Question: I have a 'UIScrollView' which I have added three views 'Z', 'A' and 'B' as such:

What I would like to accomplish is have the three views be set in a "rotating" manner centered on view 'A' appearing first. When a user swipes left and sees view 'B', swiping again gets to view 'Z', and vise versa, swiping when at view 'Z' takes the user to view 'B'.
I have setup the code for 'self.scrollview' as such:
'''
ZViewController *zViewController = [[ZViewController alloc] init];
[self addChildViewController:zViewController];
[self.scrollView addSubview:zViewController.view];
[zViewController didMoveToParentViewController:self];
AViewController *aViewController = [[AViewController alloc] init];
CGRect aframe = aViewController.view.frame;
aframe.origin.x = 320;
aViewController.view.frame = aframe;
[self addChildViewController:aViewController];
[self.scrollView addSubview:aViewController.view];
[aViewController didMoveToParentViewController:self];
BViewController *bViewController = [[BViewController alloc] init];
CGRect bframe = bViewController.view.frame;
bframe.origin.x = 640;
bViewController.view.frame = bframe;
[self addChildViewController:bViewController];
[self.scrollView addSubview:bViewController.view];
[bViewController didMoveToParentViewController:self];
self.scrollView.contentSize = CGSizeMake(960, self.view.frame.size.height);
self.scrollView.pagingEnabled = YES;
'''
However, presently I am unsure how to proceed in terms getting the "rotation" element to work (i.e. swiping on 'B' gets to 'Z') and would appreciate any help.
Thanks!
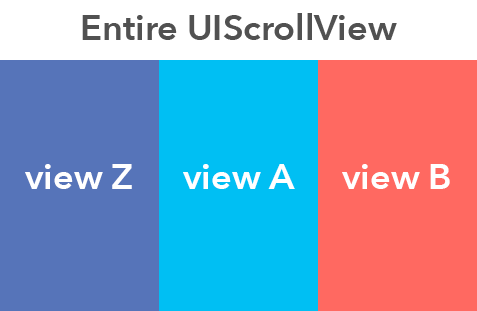
Answer: If you want to use 3 view controllers instead of a scroll view with 3 pages, this simple implementation using a tab bar controller should work for you. I started with the tabbed application template, and added a third view controller. The controllers at indexes 0, 1, and 2 correspond to your views A, B, and Z respectively. In the viewDidLoad method of the A controller, I set the tab bar to be hidden.
I created a BaseViewController class that the 3 controllers I setup in the storyboard inherit from. The code in BaseViewController creates and adds the swipe gesture recognizers, handles the swipes in such a way that gives you the rotating sequence, and gives you a slide over transition between the views,
'''
@implementation BaseViewController
- (void)viewDidLoad {
[super viewDidLoad];
UISwipeGestureRecognizer *swiperRight = [[UISwipeGestureRecognizer alloc] initWithTarget:self action:@selector(handleSwipe:)];
swiperRight.direction = UISwipeGestureRecognizerDirectionRight;
[self.view addGestureRecognizer:swiperRight];
UISwipeGestureRecognizer *swiperLeft = [[UISwipeGestureRecognizer alloc] initWithTarget:self action:@selector(handleSwipe:)];
swiperLeft.direction = UISwipeGestureRecognizerDirectionLeft;
[self.view addGestureRecognizer:swiperLeft];
}
- (void)handleSwipe:(UISwipeGestureRecognizer *)sender {
if (sender.direction == 1) {
NSInteger nextIndex = (self.tabBarController.selectedIndex - 1 == -1)? 2 : self.tabBarController.selectedIndex - 1;
[self slideInViewWithIndex:nextIndex direction:-1];
}else{
NSInteger nextIndex = (self.tabBarController.selectedIndex + 1 == 3)? 0 : self.tabBarController.selectedIndex + 1;
[self slideInViewWithIndex:nextIndex direction:1];
}
}
-(void)slideInViewWithIndex:(NSInteger) index direction:(NSInteger) dir {
UIView *nextView = [(self.tabBarController.viewControllers[index]) view];
[self.tabBarController.view addSubview:nextView];
nextView.frame = CGRectOffset(self.tabBarController.view.bounds, dir * self.tabBarController.view.bounds.size.width, 0);
[UIView animateWithDuration:.3 animations:^{
nextView.frame = self.tabBarController.view.bounds;
} completion:^(BOOL finished) {
self.tabBarController.selectedIndex = index;
}];
}
'''